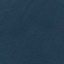
Land use / land cover class: Forest